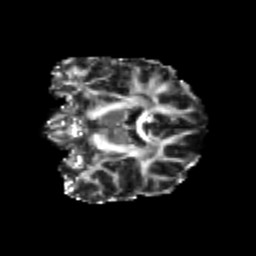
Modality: FA
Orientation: coronal
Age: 20
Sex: male
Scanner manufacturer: siemens
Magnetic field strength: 3 T
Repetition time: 3.5 s
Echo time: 0.104 s